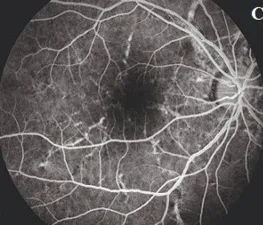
No macular leakage on FFA.
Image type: ophthalmic_imaging (ophthalmic_angiography)